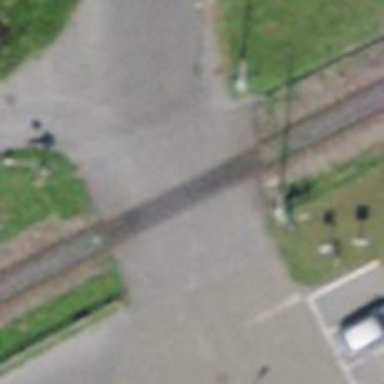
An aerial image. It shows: Railway level crossing.